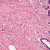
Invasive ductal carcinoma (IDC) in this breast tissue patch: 0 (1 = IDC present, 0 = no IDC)